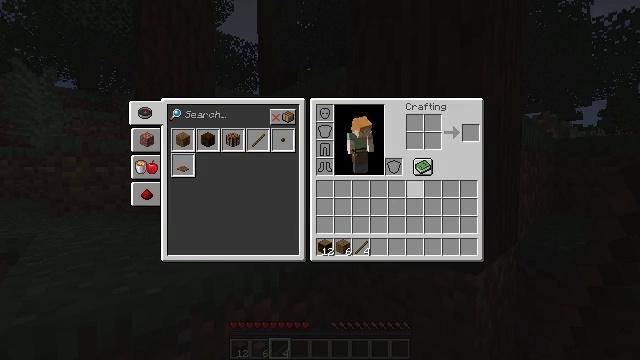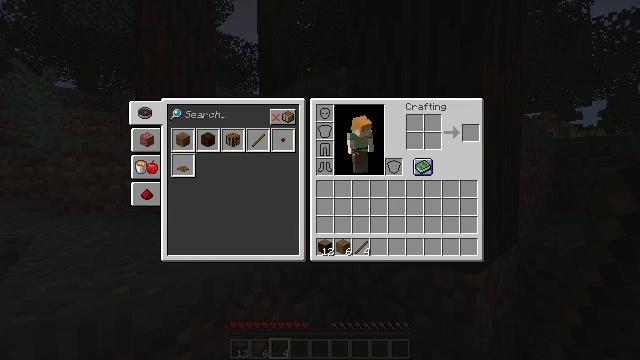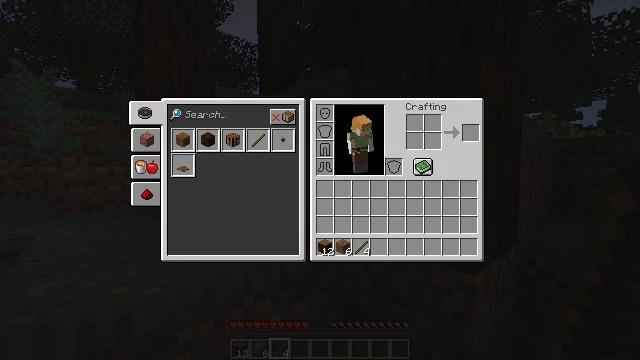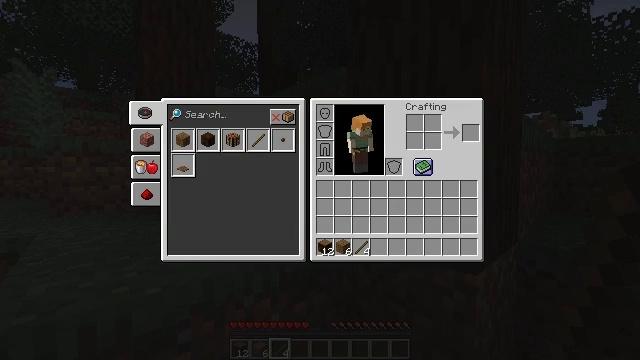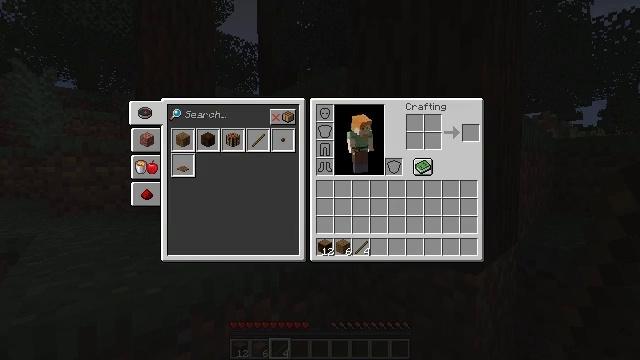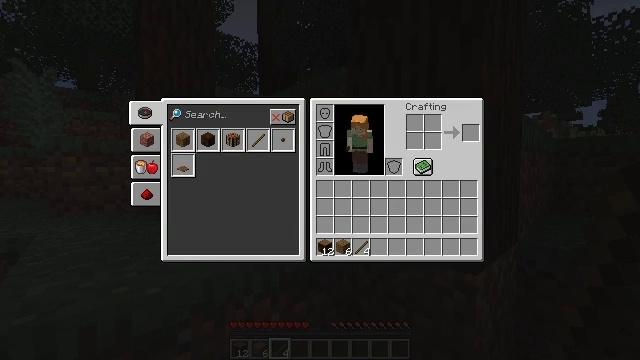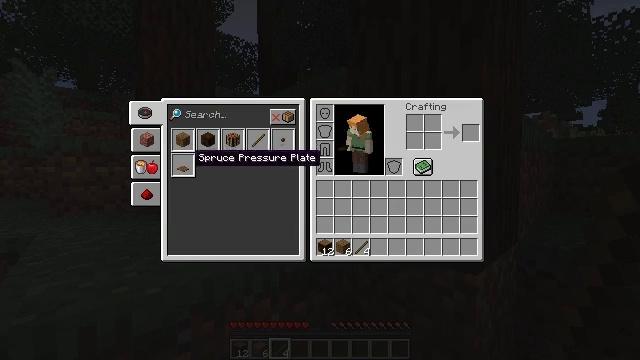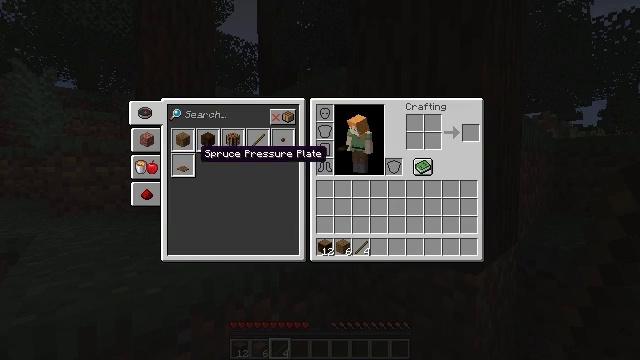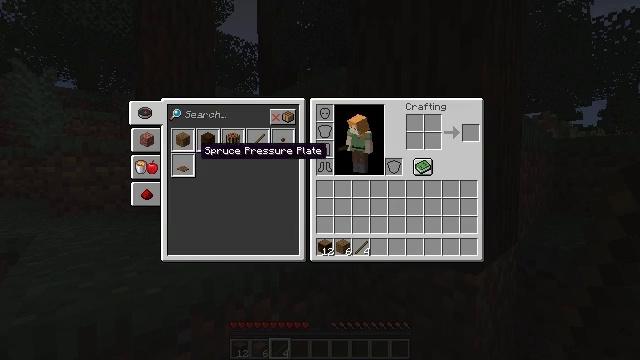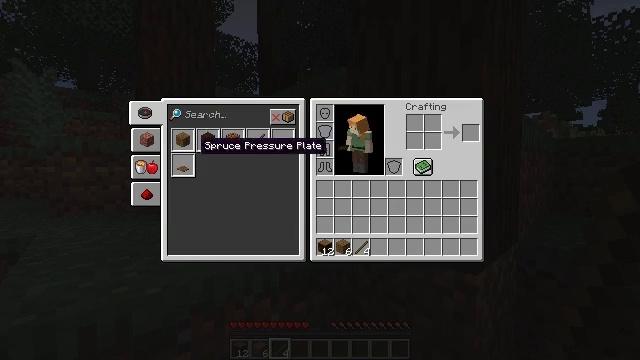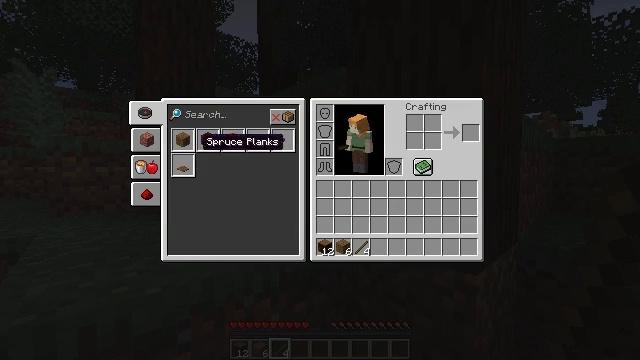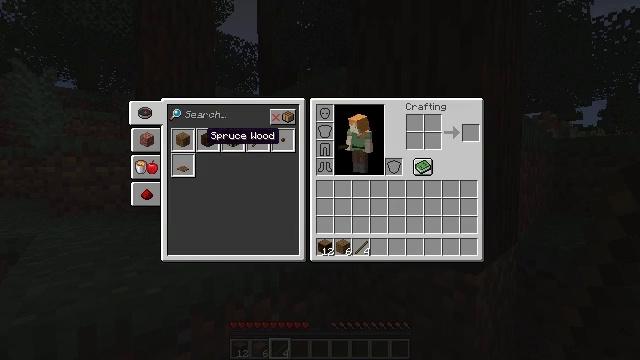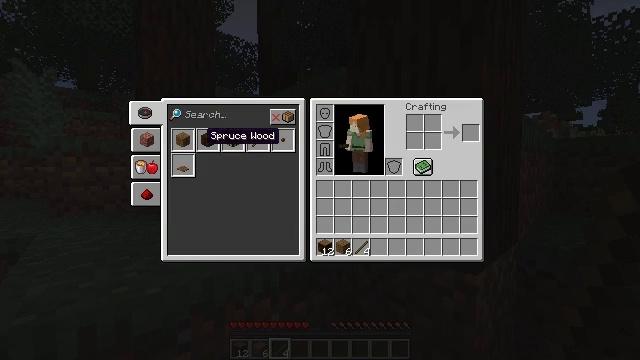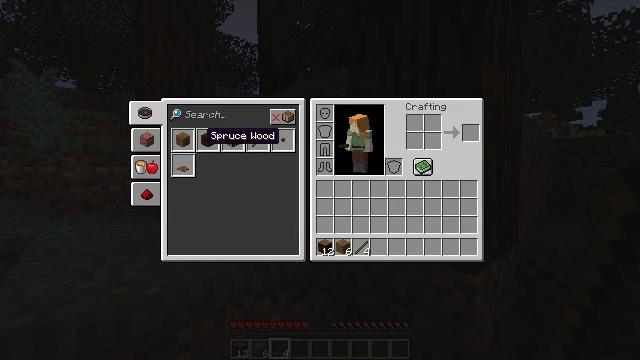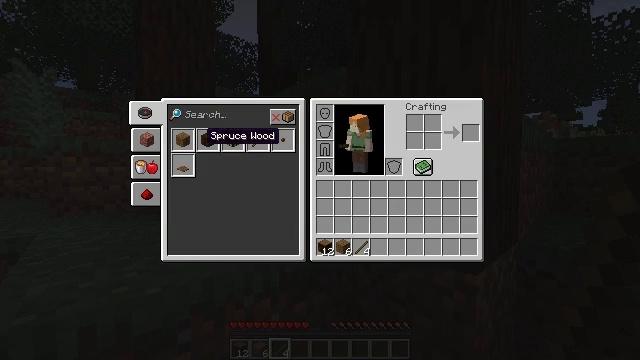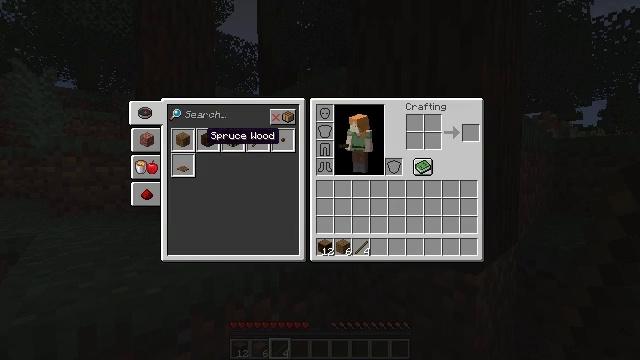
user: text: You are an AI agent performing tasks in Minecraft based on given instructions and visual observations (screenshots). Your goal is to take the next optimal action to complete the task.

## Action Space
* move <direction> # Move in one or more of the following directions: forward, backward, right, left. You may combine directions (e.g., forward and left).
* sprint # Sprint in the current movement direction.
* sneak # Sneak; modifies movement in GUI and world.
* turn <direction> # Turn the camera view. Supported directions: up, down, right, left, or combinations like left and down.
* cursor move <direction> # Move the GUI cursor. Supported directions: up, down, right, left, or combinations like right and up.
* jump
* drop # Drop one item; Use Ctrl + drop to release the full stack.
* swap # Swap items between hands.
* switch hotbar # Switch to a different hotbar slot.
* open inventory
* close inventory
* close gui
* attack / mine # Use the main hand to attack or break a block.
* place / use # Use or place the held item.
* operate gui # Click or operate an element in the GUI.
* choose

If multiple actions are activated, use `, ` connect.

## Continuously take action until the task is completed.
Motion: motion action
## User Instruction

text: Prepare to craft spruce wood.
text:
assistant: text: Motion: cursor move right and up
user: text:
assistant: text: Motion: cursor move up
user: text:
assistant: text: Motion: cursor move left
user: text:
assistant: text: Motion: cursor move left
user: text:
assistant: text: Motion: cursor move left
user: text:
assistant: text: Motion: cursor move left
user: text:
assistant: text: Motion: no_op
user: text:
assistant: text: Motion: no_op
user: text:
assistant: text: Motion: no_op
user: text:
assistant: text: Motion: no_op
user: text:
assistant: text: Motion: no_op
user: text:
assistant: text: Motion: no_op
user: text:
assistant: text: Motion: operate gui
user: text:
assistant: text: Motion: operate gui
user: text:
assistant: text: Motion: operate gui
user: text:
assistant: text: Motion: no_op
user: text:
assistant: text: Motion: no_op
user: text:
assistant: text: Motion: no_op
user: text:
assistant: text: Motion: cursor move right
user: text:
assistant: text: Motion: cursor move right
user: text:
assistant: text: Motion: cursor move right
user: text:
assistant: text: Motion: cursor move right
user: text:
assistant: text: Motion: no_op
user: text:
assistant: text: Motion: cursor move right
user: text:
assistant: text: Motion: cursor move right
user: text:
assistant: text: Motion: cursor move right
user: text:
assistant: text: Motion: cursor move right
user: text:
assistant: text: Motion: cursor move right
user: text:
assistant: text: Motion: no_op
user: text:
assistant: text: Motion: cursor move right